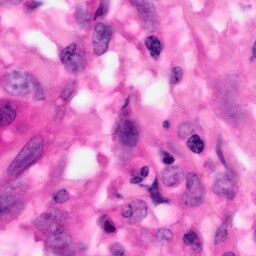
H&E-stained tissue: Pancreatic